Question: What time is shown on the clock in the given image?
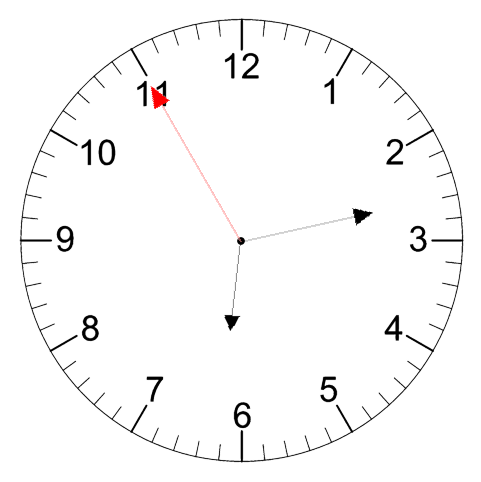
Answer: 06:12:55